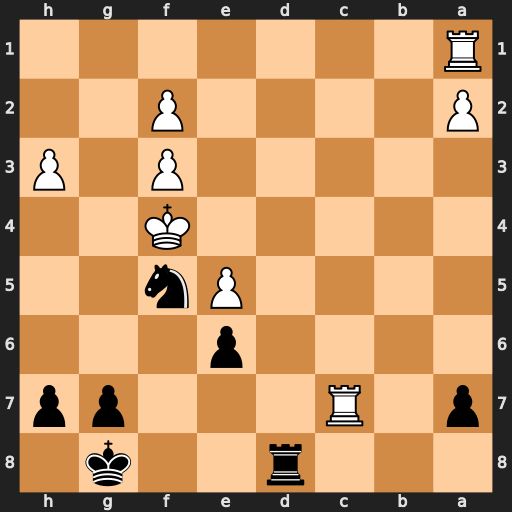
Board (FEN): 3r2k1/p1R3pp/4p3/4Pn2/5K2/5P1P/P4P2/R7
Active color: b
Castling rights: -
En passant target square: -
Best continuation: Rd4+ Kg5 h6+ Kg6 Nh4+